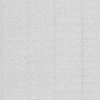
Atmospheric dust classification: dusty